Field crop: maize
Growth stage: 1
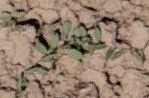
Species: convolvulus